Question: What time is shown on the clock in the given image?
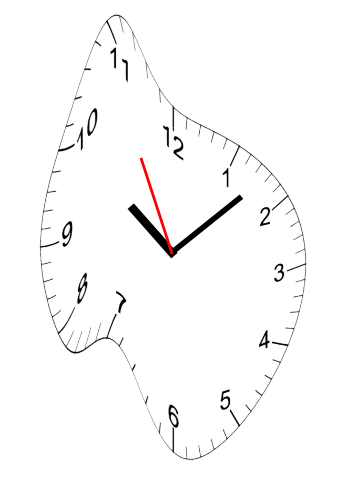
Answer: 10:07:55